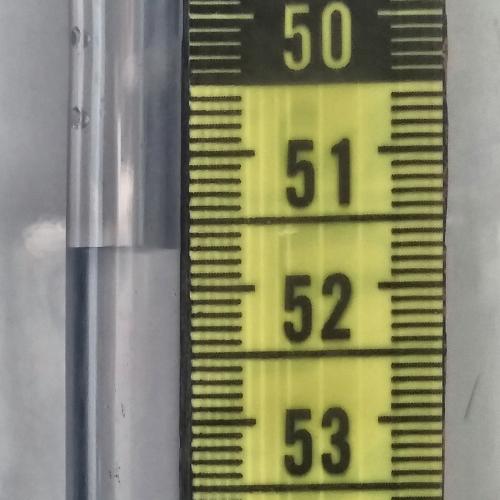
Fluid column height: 51.7 cm